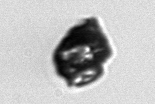
Label: Delphineis